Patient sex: M
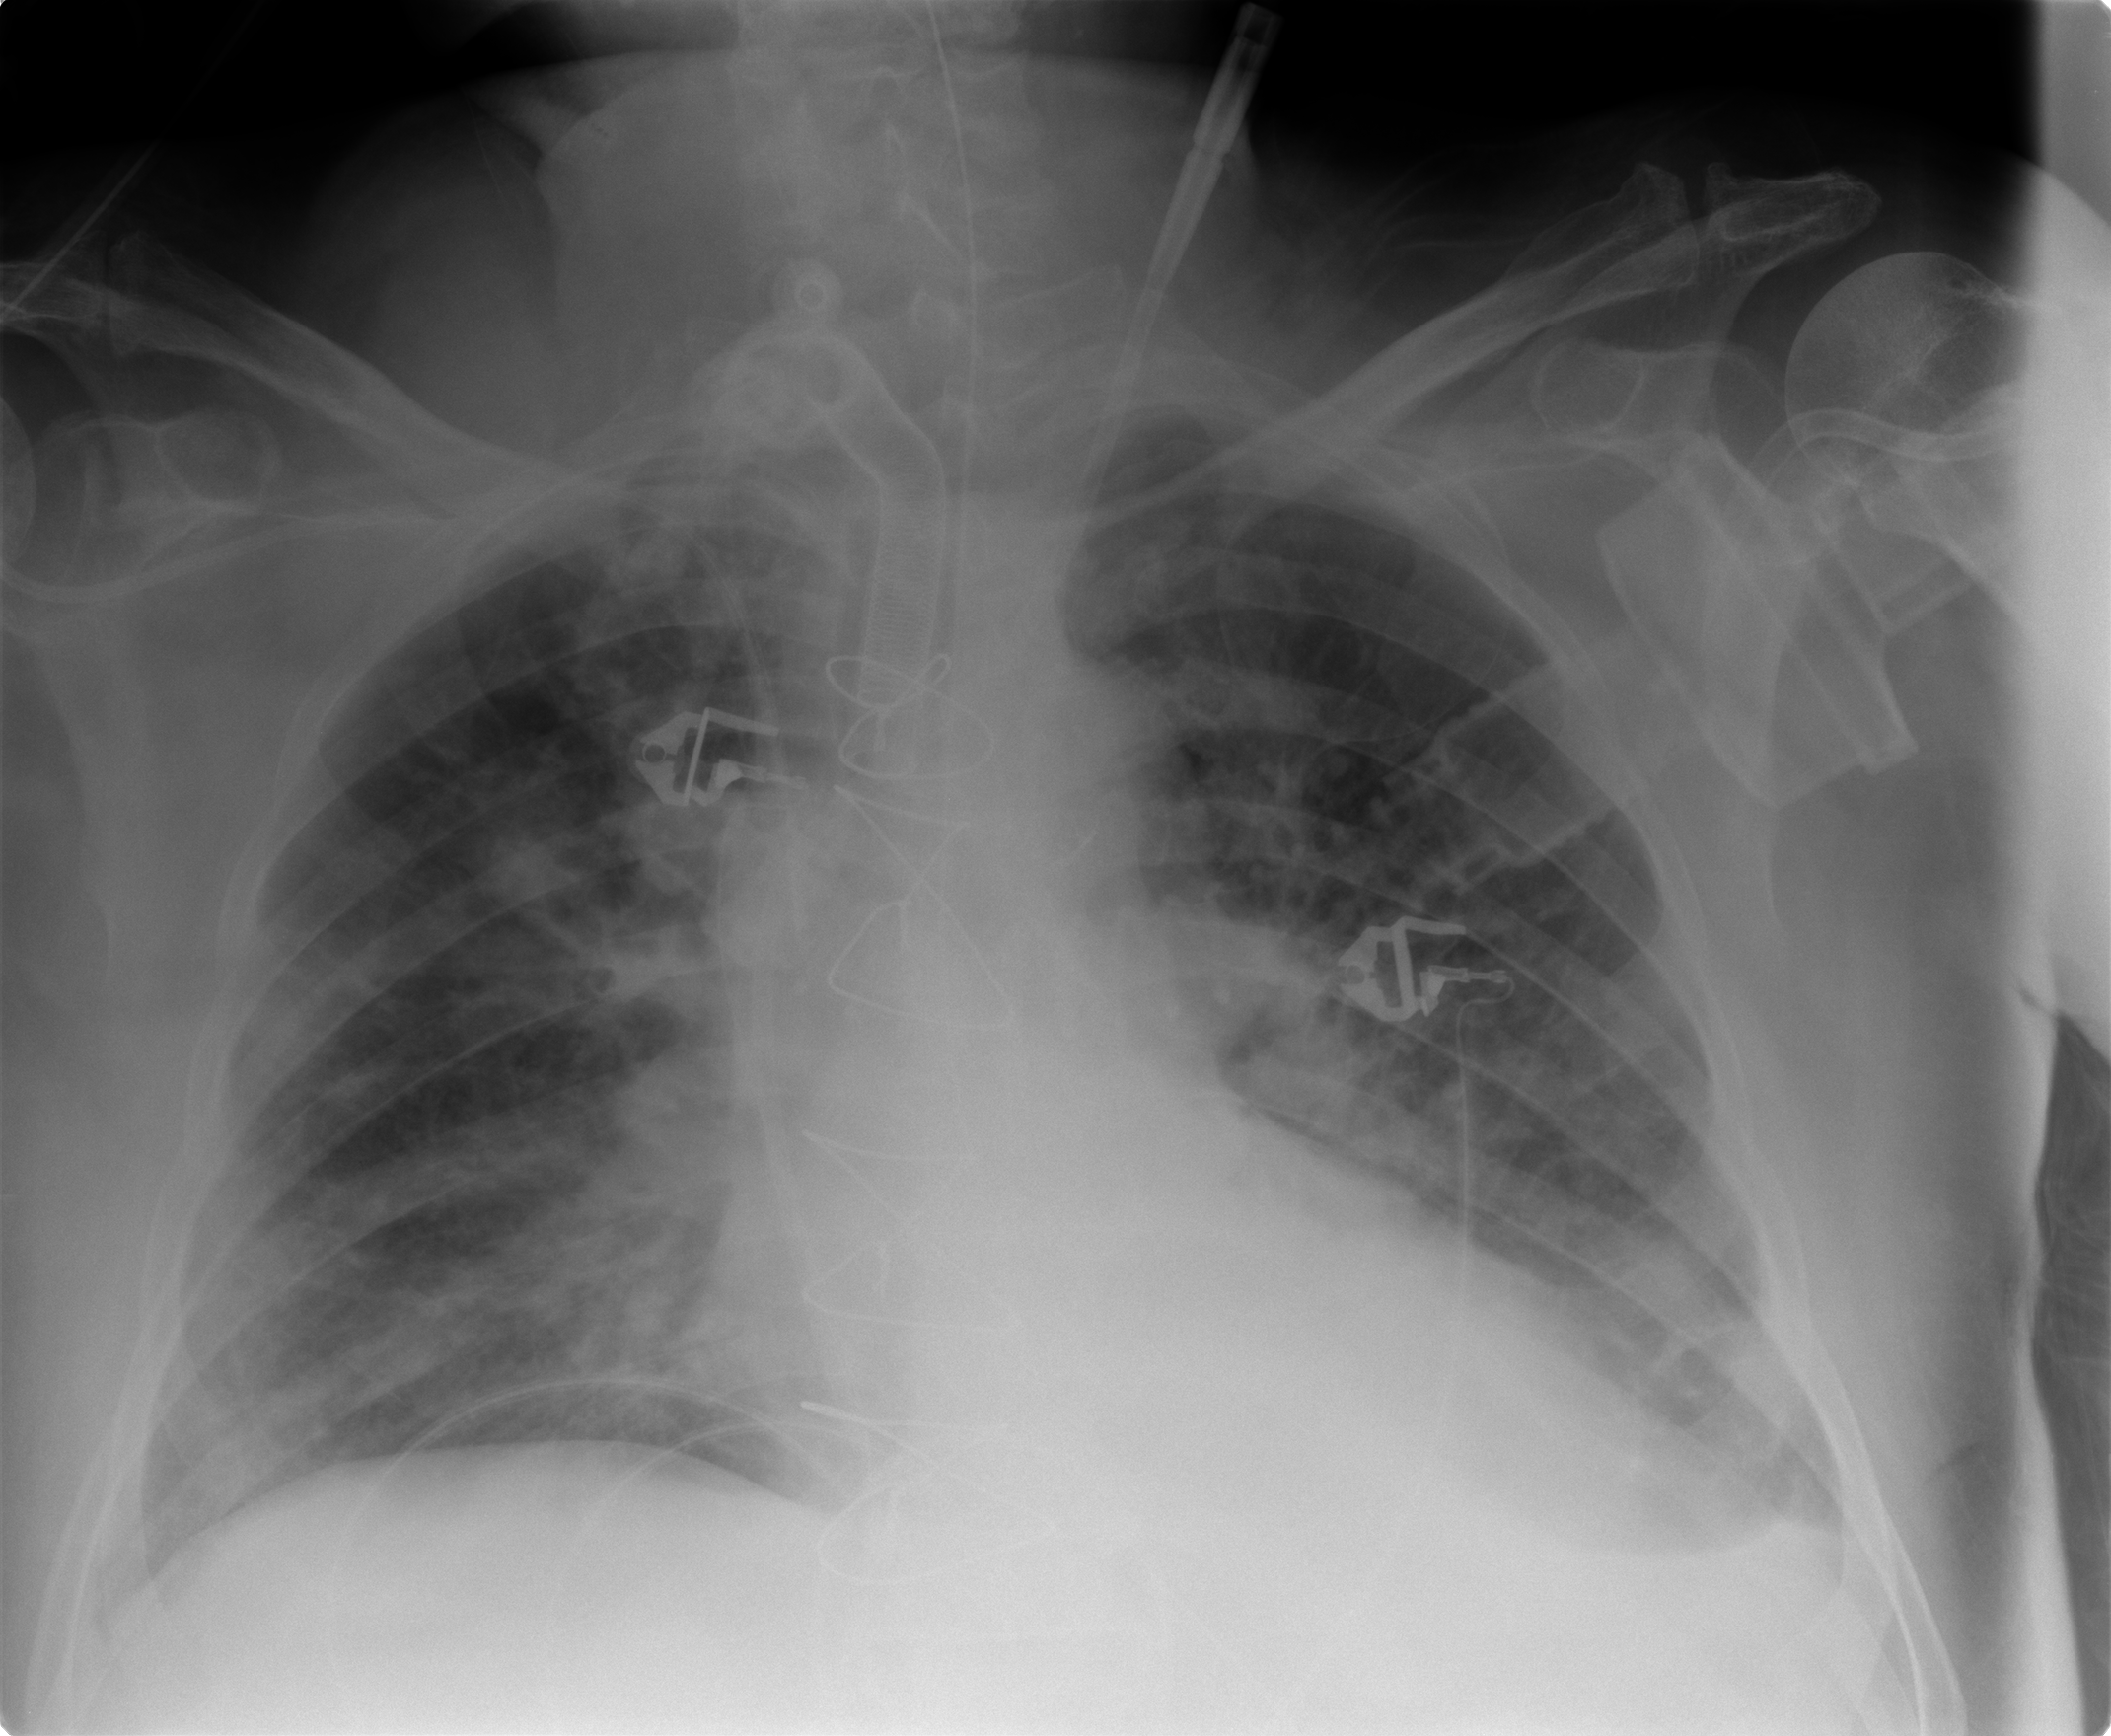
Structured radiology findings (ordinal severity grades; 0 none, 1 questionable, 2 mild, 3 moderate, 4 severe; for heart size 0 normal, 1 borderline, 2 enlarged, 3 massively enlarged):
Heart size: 2
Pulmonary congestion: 2
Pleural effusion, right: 0
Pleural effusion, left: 2
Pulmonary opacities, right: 3
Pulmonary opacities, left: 3
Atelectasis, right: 2
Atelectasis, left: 2